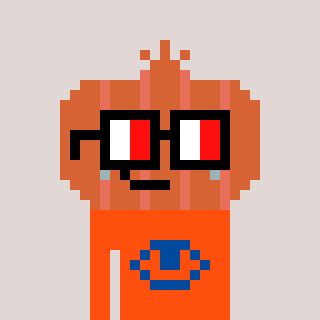
a pixel art character with square glasses with black frames and red eyes, a onion-shaped head and a orange-colored body on a warm background